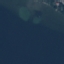
Land use / land cover: SeaLake